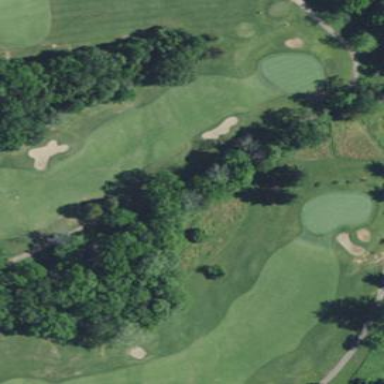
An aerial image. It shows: Golf fairway in the image.